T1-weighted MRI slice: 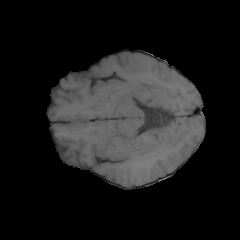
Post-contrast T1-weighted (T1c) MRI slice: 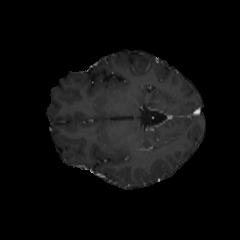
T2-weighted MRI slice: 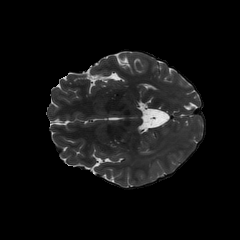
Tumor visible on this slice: no